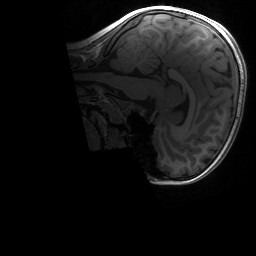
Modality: T1w
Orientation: sagittal
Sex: female
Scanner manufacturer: siemens
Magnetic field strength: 3 T
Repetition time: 1.9 s
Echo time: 0.00243 s